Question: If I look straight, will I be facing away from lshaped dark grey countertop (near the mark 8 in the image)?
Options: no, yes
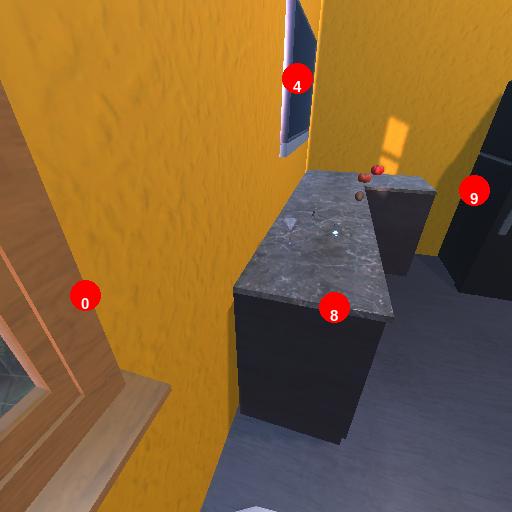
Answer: no